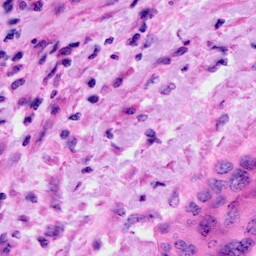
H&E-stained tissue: Cervix